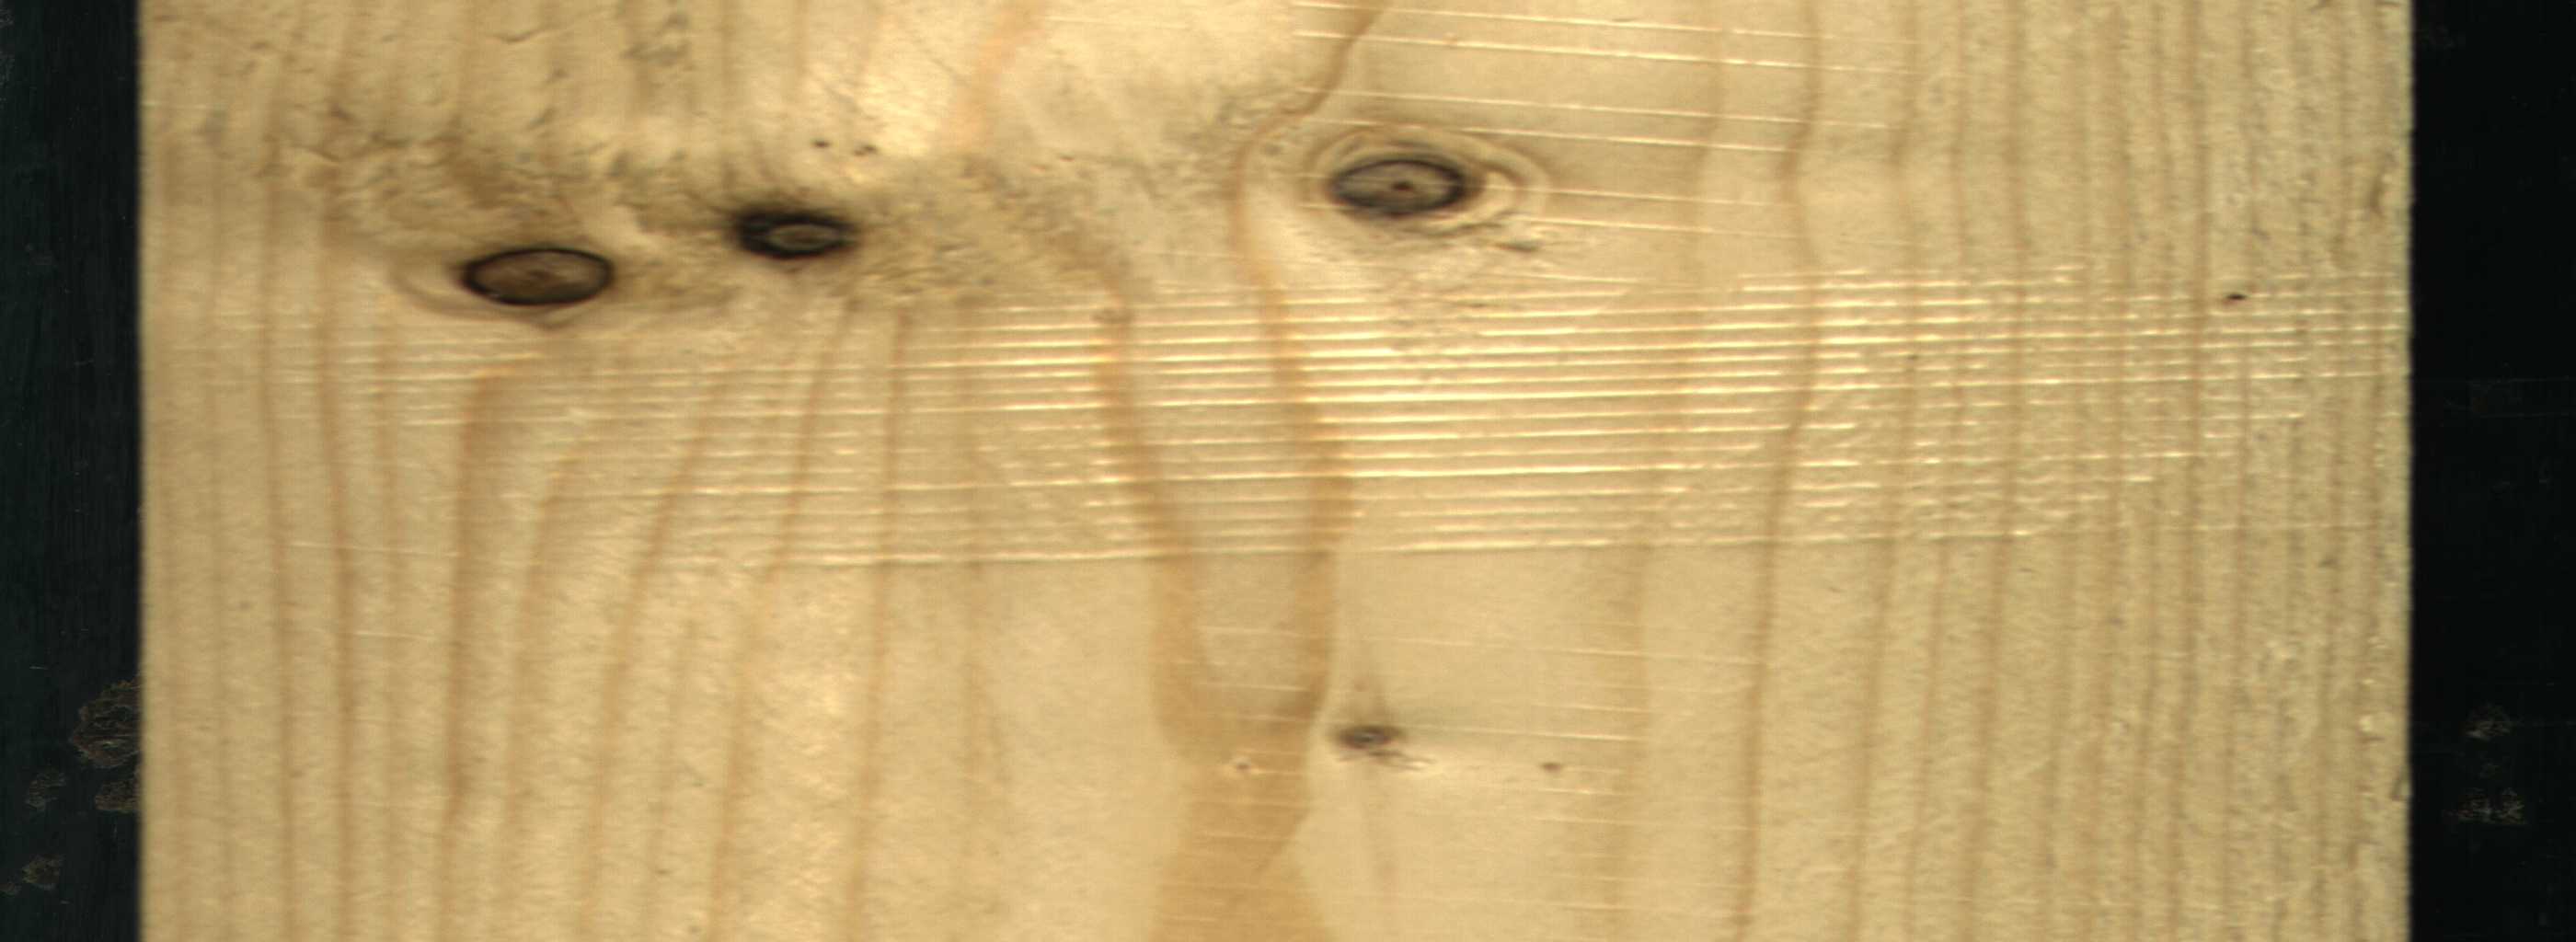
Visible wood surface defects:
Dead_Knot
Dead_Knot
Dead_Knot
Live_Knot